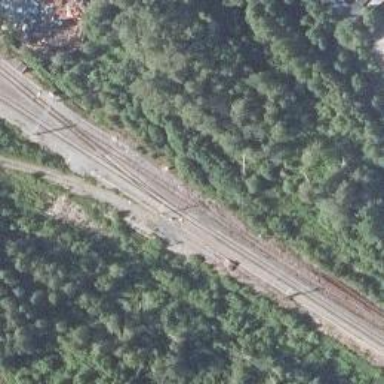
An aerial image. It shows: Disused railway spur.